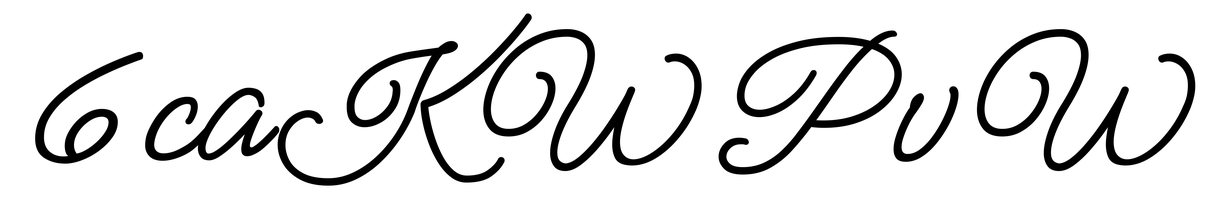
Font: MeowScript-Regular